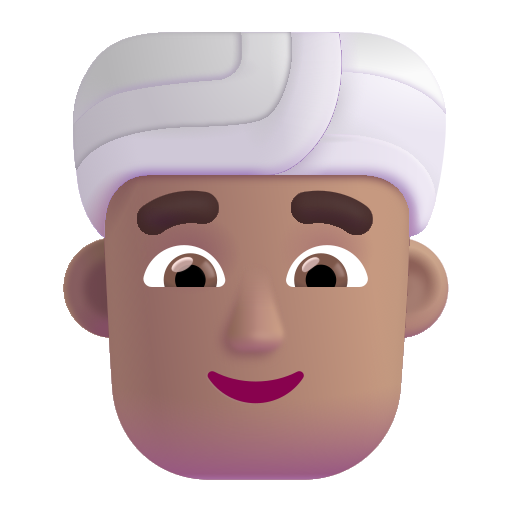
man wearing turban color